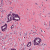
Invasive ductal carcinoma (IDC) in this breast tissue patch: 1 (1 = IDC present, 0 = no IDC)